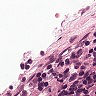
Metastatic tissue present: no